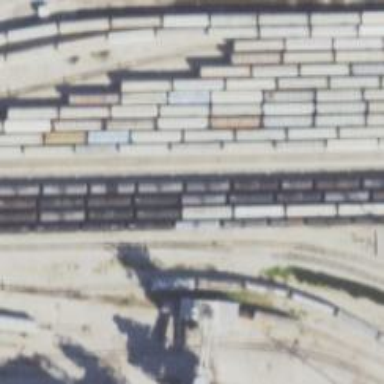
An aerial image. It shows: Rail spur service.